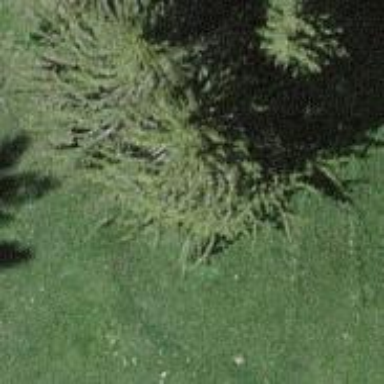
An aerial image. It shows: Evergreen needle-leaved tree.